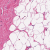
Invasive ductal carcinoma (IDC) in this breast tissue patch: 0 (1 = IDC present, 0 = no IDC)